Question: I have the following code, that inserts the processing instructions before root element:
'''
Document doc = builder.parse(file);
doc.insertBefore(
doc.createProcessingInstruction("xml-stylesheet", "type="text/xsl" href="annotation.xsl""),
doc.getDocumentElement());
doc.insertBefore(doc.createProcessingInstruction("oxygen", "NVDLSchema="annotation.nvdl""),
doc.getDocumentElement());
'''
and I use this to serialize it:
'''
FileOutputStream fos = new FileOutputStream(new File(file.getAbsolutePath() + ".out"));
DOMImplementationLS ls = (DOMImplementationLS) builder.getDOMImplementation();
LSOutput lso = ls.createLSOutput();
lso.setByteStream(fos);
ls.createLSSerializer().write(doc, lso);
fos.close();
'''
As output I get:
'''
<?xml version="1.0" encoding="UTF-8"?>
<fulltext-document>...</fulltext-document><?xml-stylesheet type="text/xsl" href="annotation.xsl"?><?oxygen NVDLSchema="annotation.nvdl"?>
'''
However I intended to have processing instructions root element. I checked that perhaps the DOM three is incorrect (see below), but everything looks OK. Is there anything I've missed? Any solution is welcomed.
P.S. I use Java 1.6.0_27 DOM. If above looks like a bug, links to bug reports are welcomed.

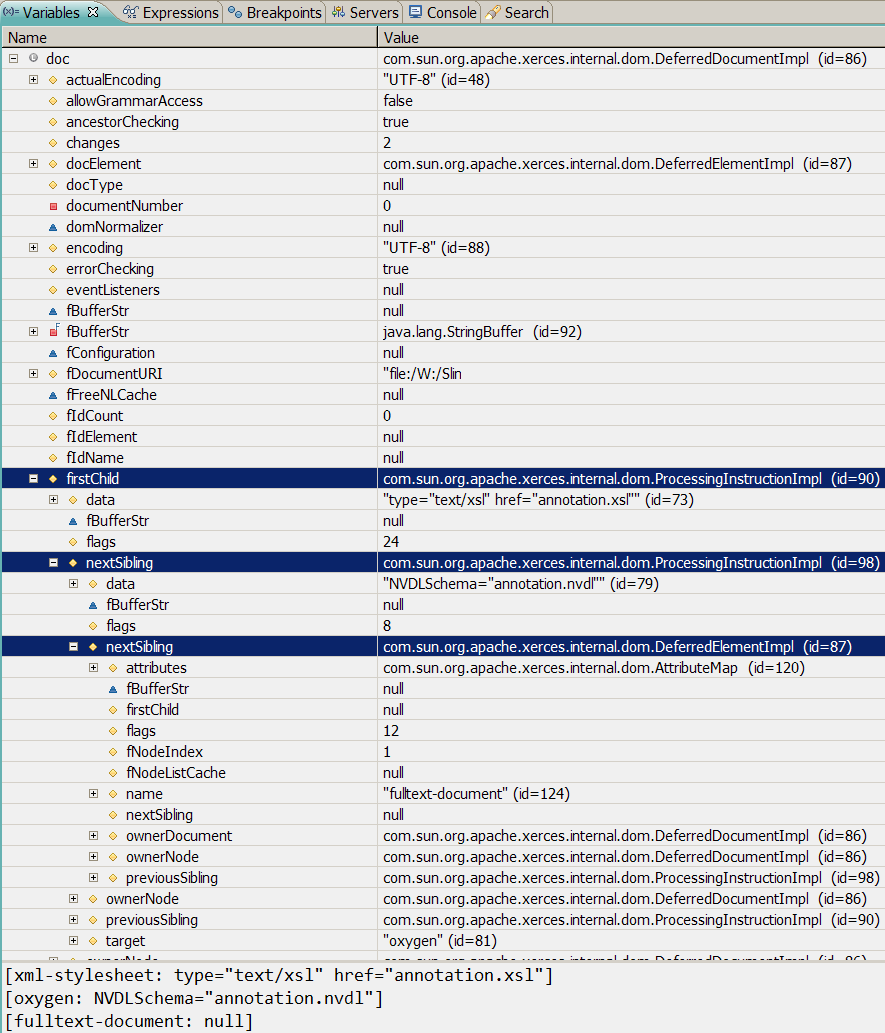
Answer: Xerces 2.11.0 has the expected behavior, so it is a bug that is fixed (couldn't find a bug report, though).
If you have to use the JDK version, instead of using the LSSerializer, you can use an identity transformation.
'''
Transformer t = TransformerFactory.newInstance().newTransformer();
t.transform(new DOMSource(doc), new StreamResult(fos);
'''
It will preserve the node order.